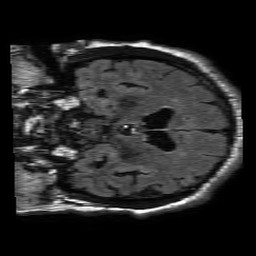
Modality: FLAIR
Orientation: coronal
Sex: male
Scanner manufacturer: philips
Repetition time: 11 s
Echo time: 0.125 s